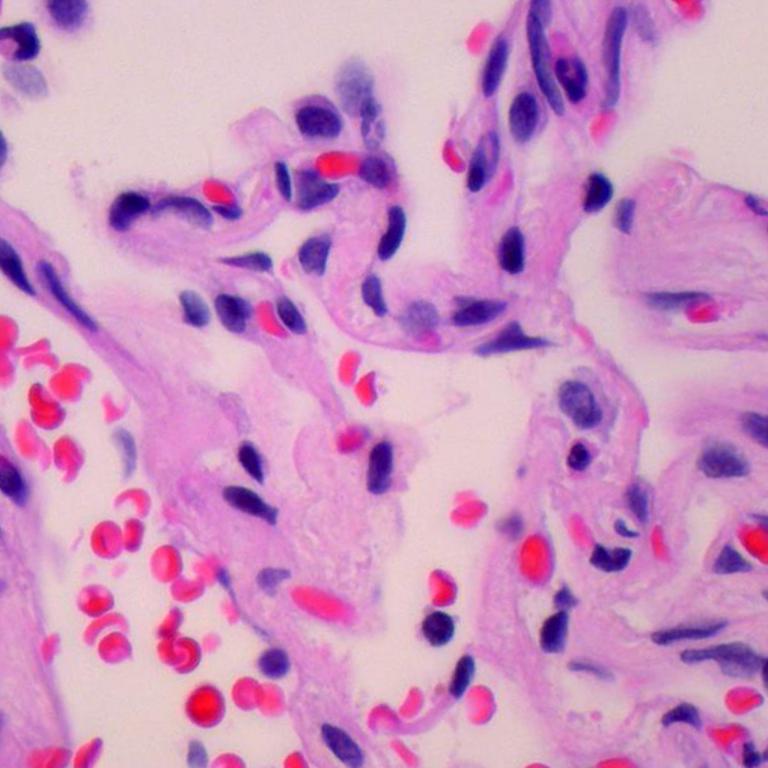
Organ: lung
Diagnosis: benign